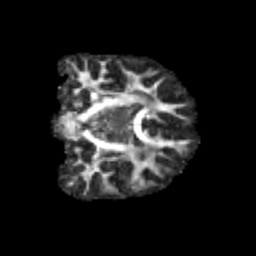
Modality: FA
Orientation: coronal
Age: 11
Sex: male
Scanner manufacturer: siemens
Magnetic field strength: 3 T
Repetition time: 3.8 s
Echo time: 0.07 s